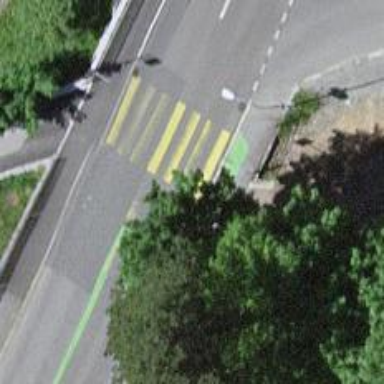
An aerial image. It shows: Uncontrolled zebra crossing on the road.